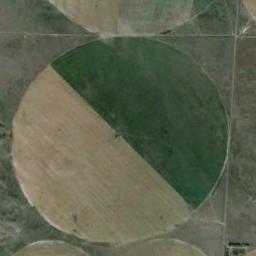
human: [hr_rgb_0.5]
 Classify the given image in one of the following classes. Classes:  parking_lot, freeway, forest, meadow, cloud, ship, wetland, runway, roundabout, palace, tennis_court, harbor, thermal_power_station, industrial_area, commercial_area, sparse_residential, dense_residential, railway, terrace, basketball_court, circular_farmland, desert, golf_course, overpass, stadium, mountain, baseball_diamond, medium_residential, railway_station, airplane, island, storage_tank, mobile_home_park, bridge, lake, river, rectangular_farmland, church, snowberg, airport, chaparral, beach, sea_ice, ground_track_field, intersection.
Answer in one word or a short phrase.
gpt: circular_farmland